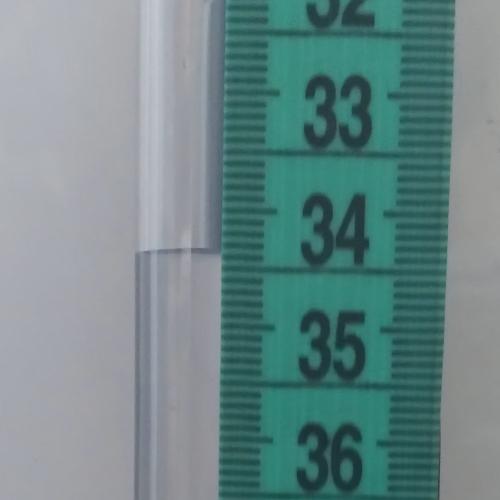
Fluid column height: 34.4 cm